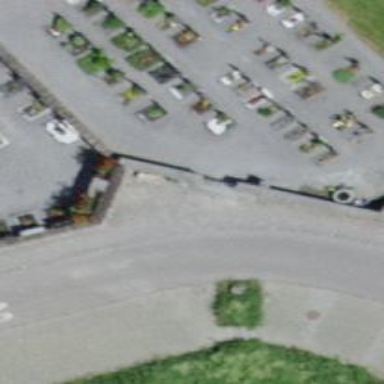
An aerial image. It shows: Gate.